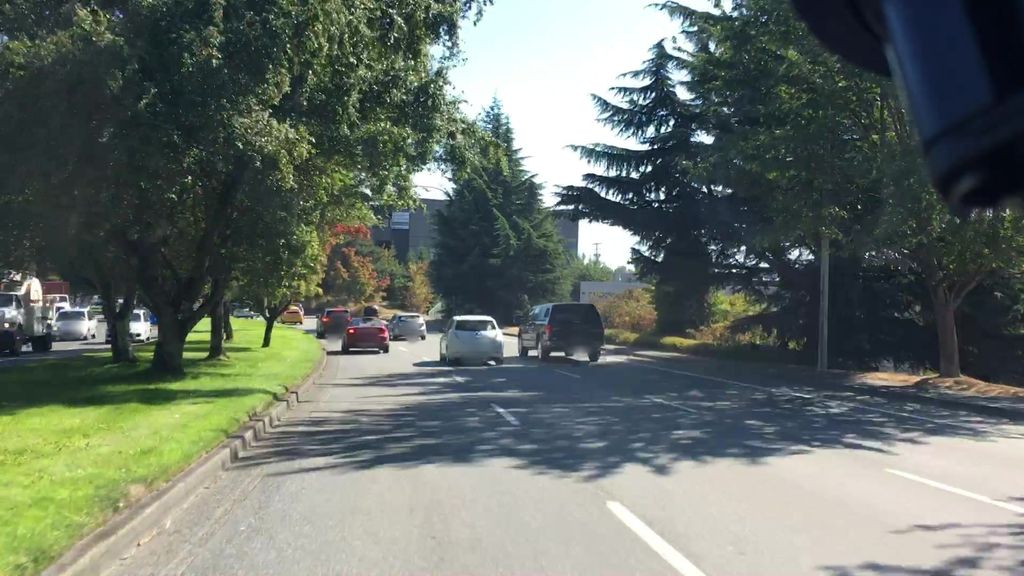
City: victoria